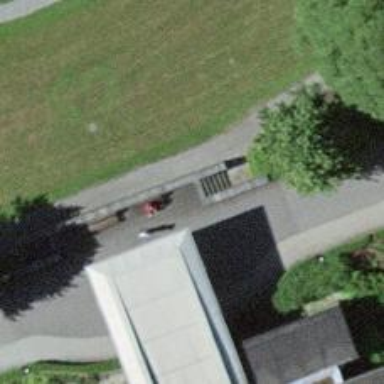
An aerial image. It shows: Road with steps.